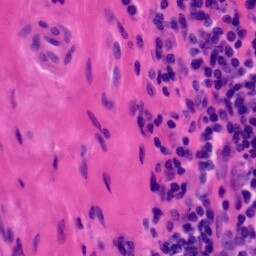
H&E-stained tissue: Tonsil